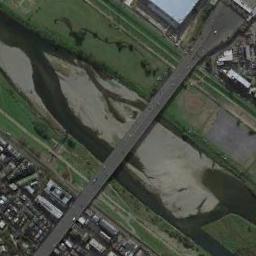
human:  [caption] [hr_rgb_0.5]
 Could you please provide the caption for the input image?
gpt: Many ships docked on both sides of the river .

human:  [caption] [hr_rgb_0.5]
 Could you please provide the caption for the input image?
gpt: A bridge built on a dark green river and the flood bed of the river while the residential area on one side of the river .

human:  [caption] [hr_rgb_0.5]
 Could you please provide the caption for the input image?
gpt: There is a bridge over the water and land between many buildings .

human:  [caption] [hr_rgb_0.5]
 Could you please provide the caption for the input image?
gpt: A bridge connects the land on both sides of the slender river  There are several sandbanks in the middle of the river  There are long green river banks on both sides of the river  There are many buildings and roads on the land .

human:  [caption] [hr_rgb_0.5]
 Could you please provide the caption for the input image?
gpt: Numerous buildings are at either end of the bridge .